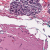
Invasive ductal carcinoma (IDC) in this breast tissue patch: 0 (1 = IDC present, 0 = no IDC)